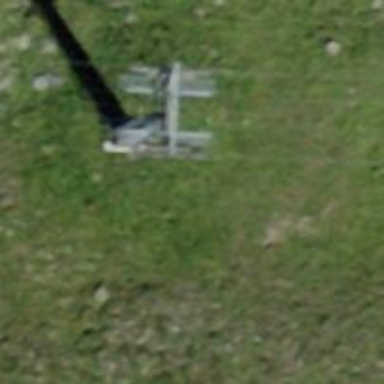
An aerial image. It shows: Pylon for aerialway.